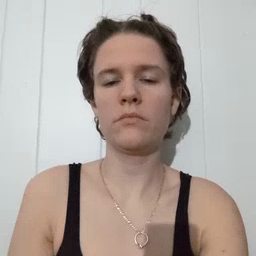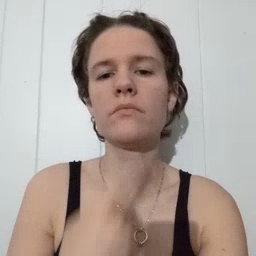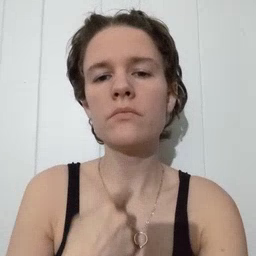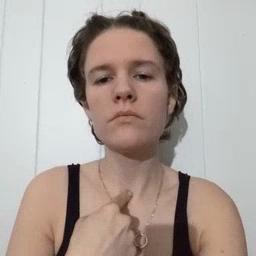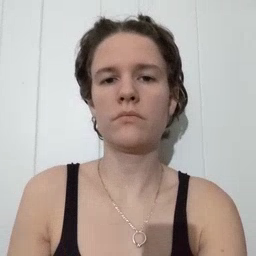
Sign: thirsty